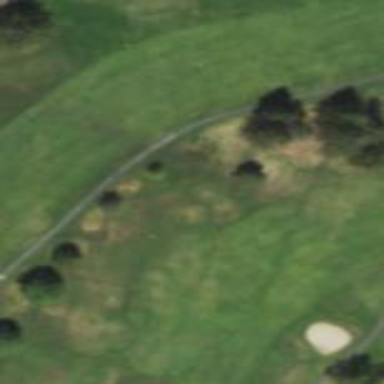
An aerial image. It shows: Grass area designated as golf tee.